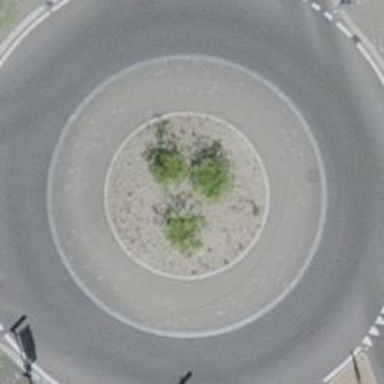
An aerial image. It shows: Primary highway with asphalt surface. The road features roundabout and has separate sidewalks.